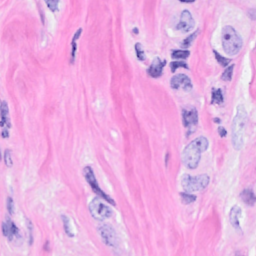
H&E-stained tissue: Breast